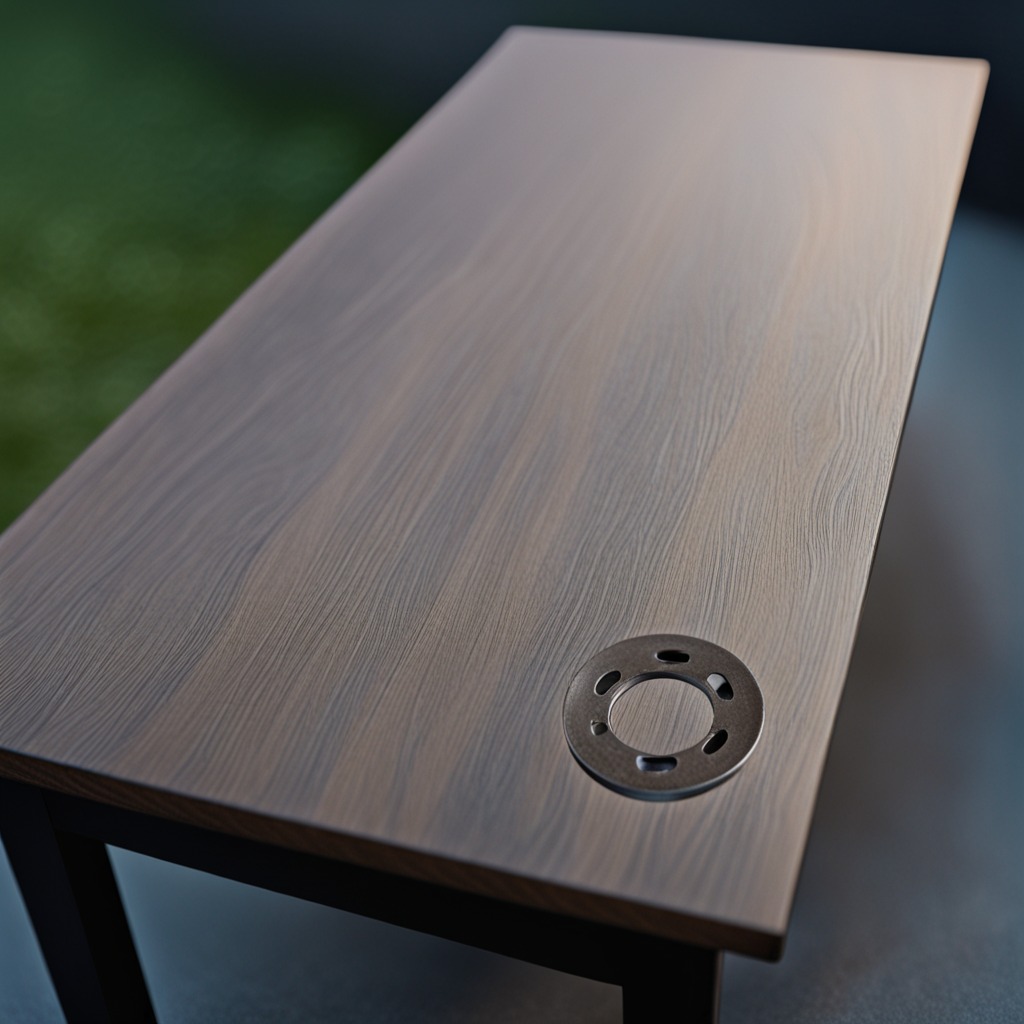
A flat metal washer is lying on the table.